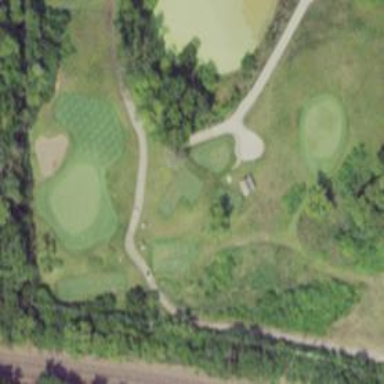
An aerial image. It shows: Golf tee.